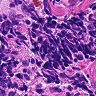
Metastatic tissue present: no